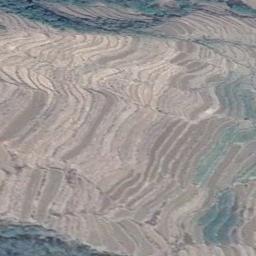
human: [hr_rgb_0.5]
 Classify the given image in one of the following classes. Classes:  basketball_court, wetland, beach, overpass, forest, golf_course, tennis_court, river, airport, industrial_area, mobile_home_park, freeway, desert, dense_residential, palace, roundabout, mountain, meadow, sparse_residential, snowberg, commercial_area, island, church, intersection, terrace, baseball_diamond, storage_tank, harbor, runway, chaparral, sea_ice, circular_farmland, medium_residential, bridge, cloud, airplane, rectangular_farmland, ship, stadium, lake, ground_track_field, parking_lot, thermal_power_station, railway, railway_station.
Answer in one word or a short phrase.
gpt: terrace